【题型】选择题　【知识点】解析几何　【难度】easy
已知$F(2,0)$为椭圆$C:\dfrac{x^2}{a^2}+\dfrac{y^2}{b^2}=1(a>b>0)$的右焦点，点$A(2,3)$为$C$内一点，若在$C$上存在一点$P$，使得$|PA|+|PF|=10$，则$a$的取值范围是（ ）
A．$(4,7]$ \qquad B．$(5,7]$ \qquad C．$\left(5,\dfrac{15}{2}\right]$ \qquad D．$\left(4,\dfrac{15}{2}\right]$

\vspace{0.2cm}
【解答】

\noindent \textbf{【答案】} D

\vspace{0.2cm}
\noindent \textbf{【分析】} 利用椭圆的定义，结合点$A$在椭圆内的条件，列出不等式组求解作答.

\vspace{0.2cm}
\noindent \textbf{【详解】} 依题意，$a^2-b^2=4$，设$C$的左焦点为$F'$，则$F'(-2,0)$，

因为$|PA|+|PF|=10$，且$|PF|+|PF'|=2a$，则$|PA|+2a-|PF'|=10$，即$|PA|-|PF'|=10-2a$，
于是$|10-2a|\leq|AF'|=5$，解得$\dfrac{5}{2}\leq a\leq\dfrac{15}{2}$，
而$b^2=a^2-4$，点$A(2,3)$为椭圆$C$内一点，
即有$\dfrac{4}{a^2}+\dfrac{9}{b^2}<1$，$\dfrac{4}{a^2}+\dfrac{9}{a^2-4}<1$，
整理得$a^4-17a^2+16>0$，又$a>2$，解得$a>4$，
所以$a$的取值范围是$4<a\leq\dfrac{15}{2}$.
故选：D

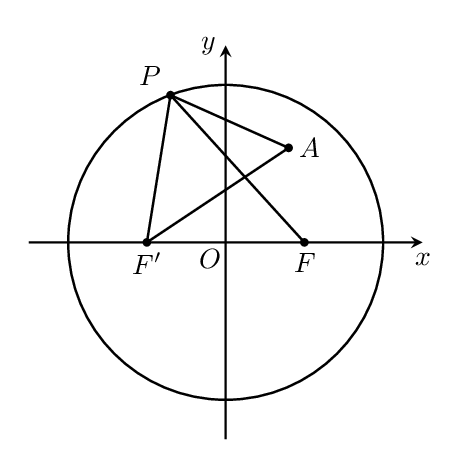